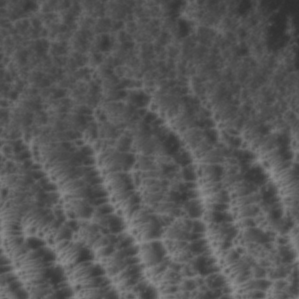
Label: non_frost